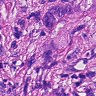
Metastatic tissue present: yes